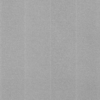
Label: dusty